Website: apple
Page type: customer-info-address
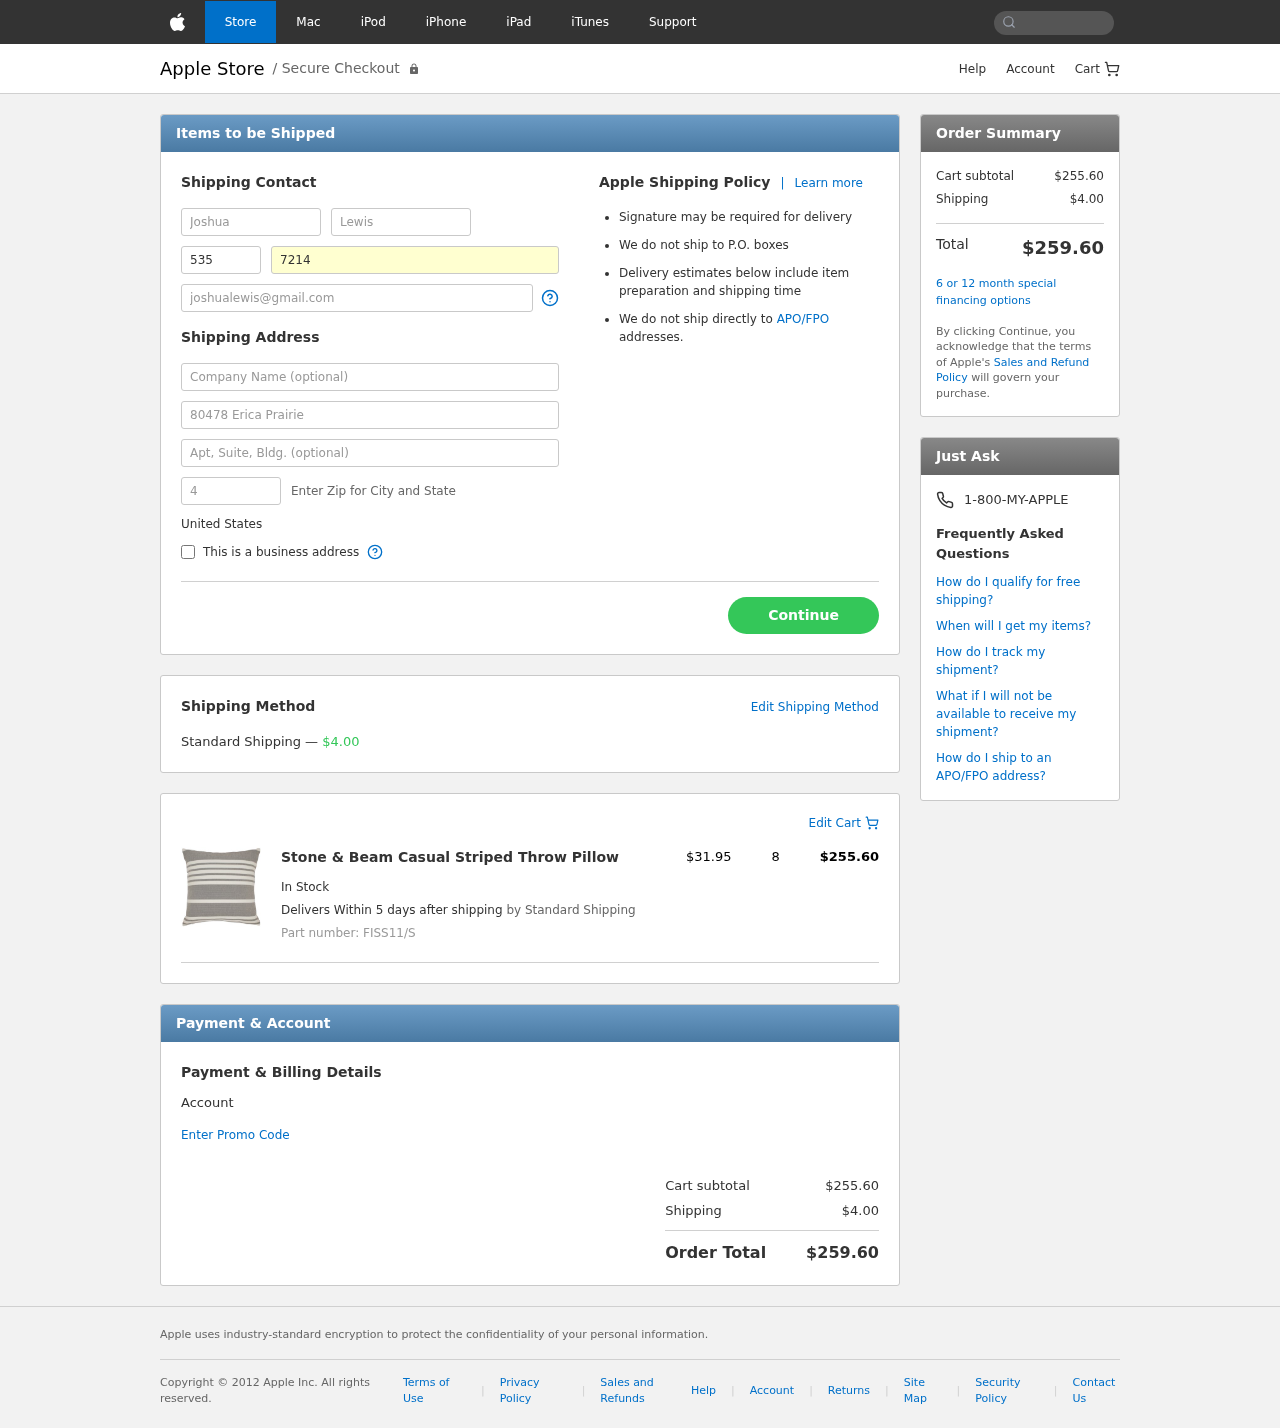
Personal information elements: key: PII_COUNTRY
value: United States
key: PII_FIRSTNAME
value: Joshua
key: PII_LASTNAME
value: Lewis
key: PII_PHONE_AREA
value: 535
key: PII_PHONE_LINE
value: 7214
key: PII_EMAIL
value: joshualewis@gmail.com
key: PII_STREET
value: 80478 Erica Prairie
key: PII_POSTCODE
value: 42496
Product elements: key: PRODUCT1_NAME
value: Stone & Beam Casual Striped Throw Pillow
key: PRODUCT1_PRICE
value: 31.95
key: PRODUCT1_QUANTITY
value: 8
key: PRODUCT1_SKU
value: FISS11/S
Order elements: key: ORDER_SHIPPING_COST
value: $4.00
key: ORDER_ITEM_TOTAL
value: $255.60
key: ORDER_SUBTOTAL
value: $255.60
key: ORDER_TOTAL
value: $259.60